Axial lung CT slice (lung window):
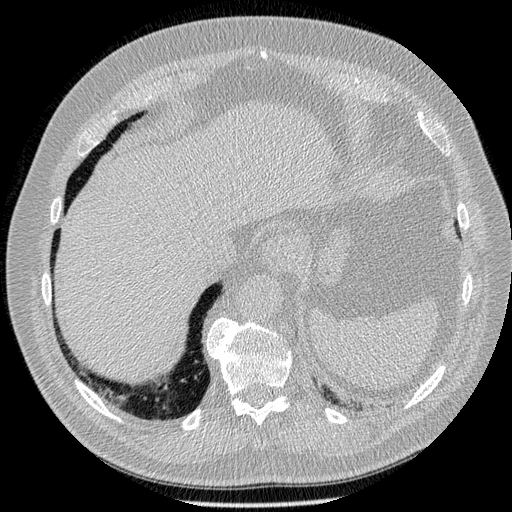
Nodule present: no